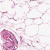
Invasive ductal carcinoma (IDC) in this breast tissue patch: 0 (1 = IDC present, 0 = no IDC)